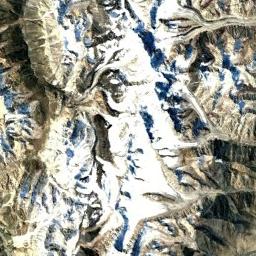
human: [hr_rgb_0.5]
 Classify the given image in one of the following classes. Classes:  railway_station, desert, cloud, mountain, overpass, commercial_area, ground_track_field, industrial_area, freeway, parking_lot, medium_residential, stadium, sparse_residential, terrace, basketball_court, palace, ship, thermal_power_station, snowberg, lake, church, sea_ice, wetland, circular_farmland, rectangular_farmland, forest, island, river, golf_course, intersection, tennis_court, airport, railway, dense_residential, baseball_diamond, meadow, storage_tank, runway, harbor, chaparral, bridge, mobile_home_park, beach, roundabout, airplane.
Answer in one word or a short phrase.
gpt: snowberg